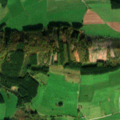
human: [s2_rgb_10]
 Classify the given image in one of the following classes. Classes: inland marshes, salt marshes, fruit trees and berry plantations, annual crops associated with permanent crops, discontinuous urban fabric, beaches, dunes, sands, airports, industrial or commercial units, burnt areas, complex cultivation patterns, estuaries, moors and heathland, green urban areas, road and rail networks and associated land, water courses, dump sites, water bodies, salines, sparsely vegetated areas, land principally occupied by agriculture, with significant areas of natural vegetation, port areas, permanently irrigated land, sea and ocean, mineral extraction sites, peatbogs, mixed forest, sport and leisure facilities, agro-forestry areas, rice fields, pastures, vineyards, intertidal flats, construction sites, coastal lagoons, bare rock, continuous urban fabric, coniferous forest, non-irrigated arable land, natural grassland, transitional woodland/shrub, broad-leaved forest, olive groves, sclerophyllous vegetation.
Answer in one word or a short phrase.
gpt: discontinuous urban fabric, pastures, complex cultivation patterns, mixed forest